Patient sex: M
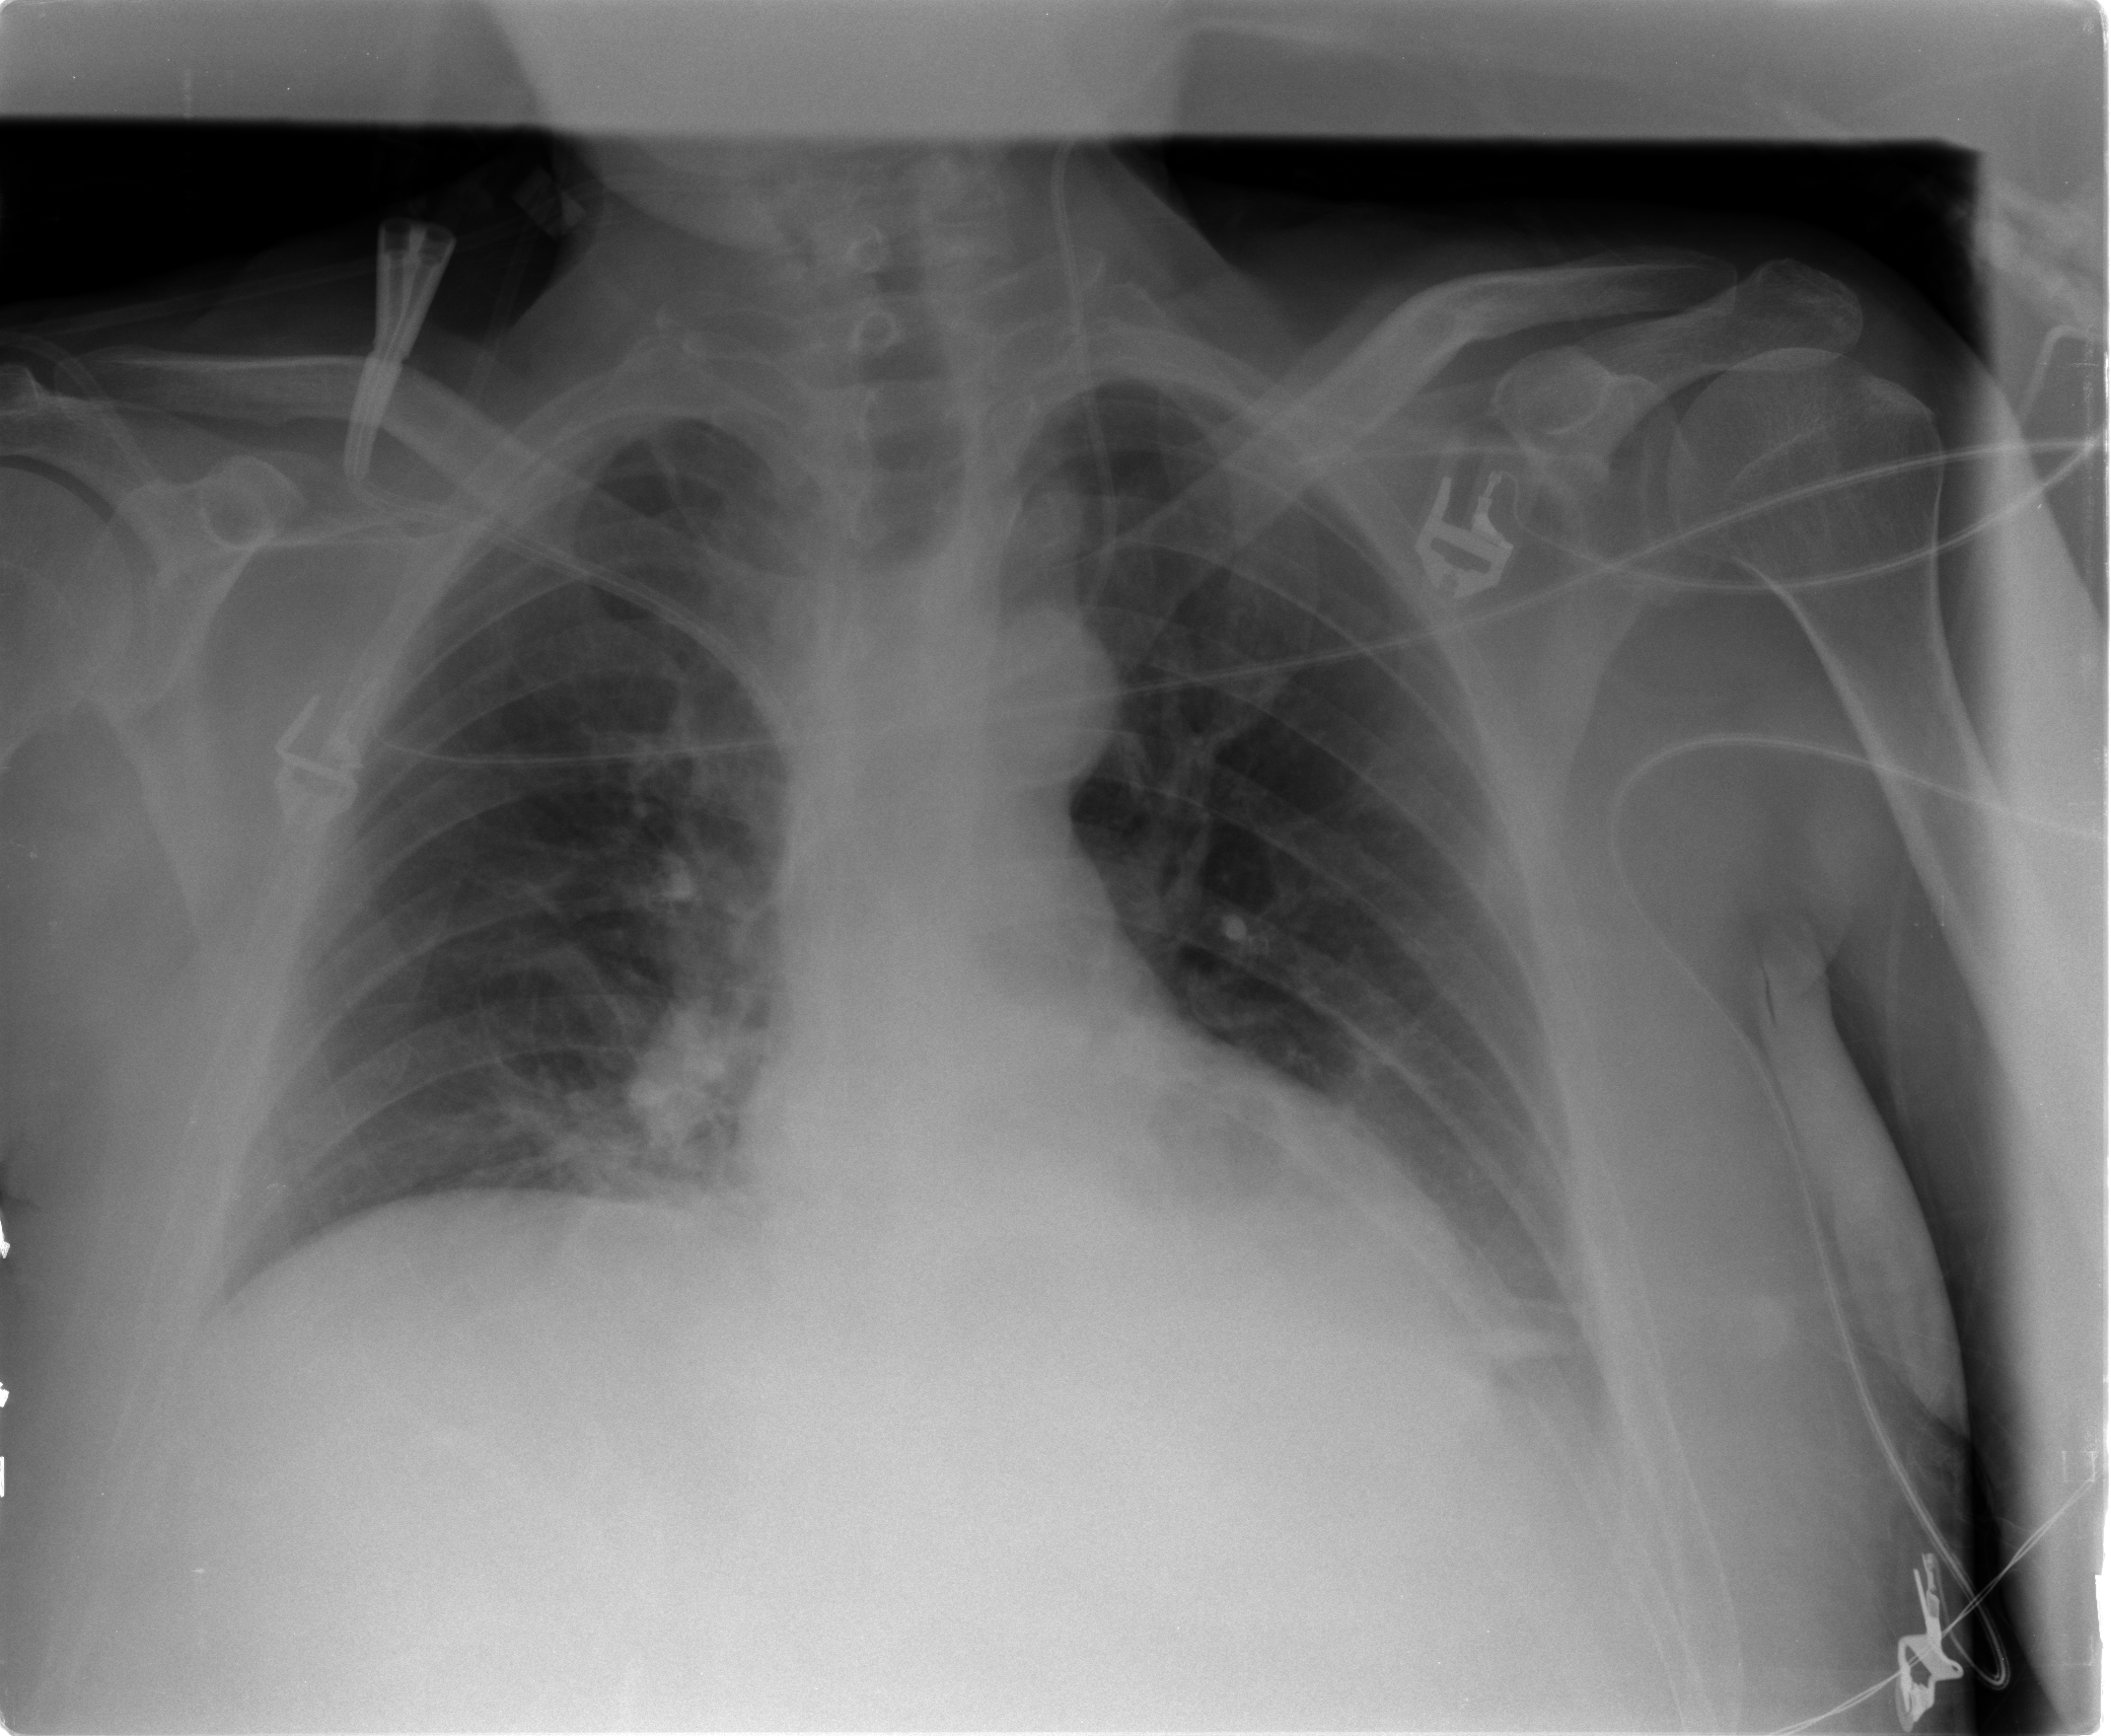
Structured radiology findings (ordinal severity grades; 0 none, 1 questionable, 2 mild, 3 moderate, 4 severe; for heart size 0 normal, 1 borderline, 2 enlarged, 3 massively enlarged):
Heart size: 2
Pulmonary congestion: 0
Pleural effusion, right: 0
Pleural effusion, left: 1
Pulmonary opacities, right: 0
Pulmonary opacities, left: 0
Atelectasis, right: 2
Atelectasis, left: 0